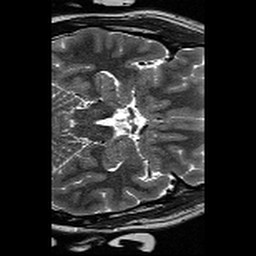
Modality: T2w
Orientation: axial